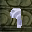
Label: 9